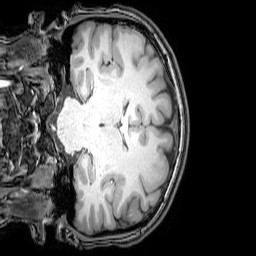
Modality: T1w
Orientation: coronal
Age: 20
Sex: female
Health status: healthy
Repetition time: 0.081 s
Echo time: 0.037 s